RGB frame:
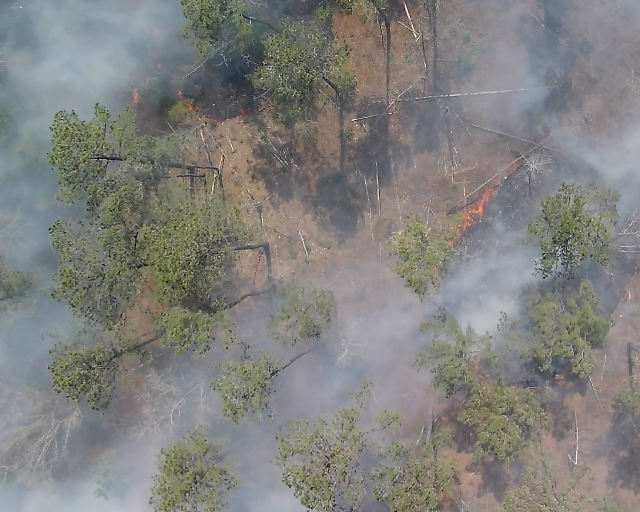
Thermal frame:
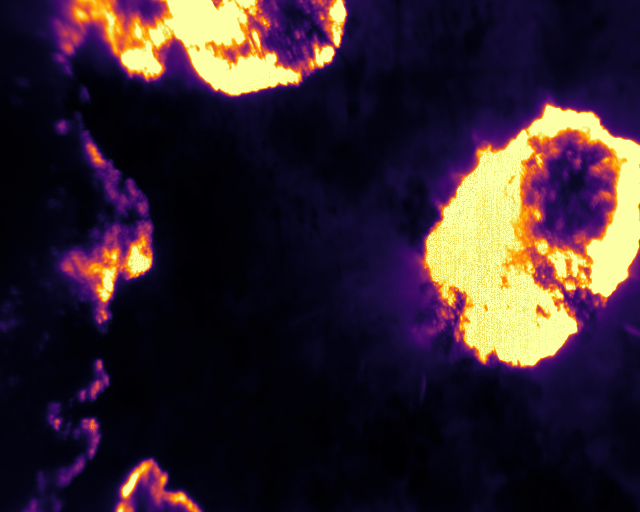
Captured: 2026-02-26 02:30:00
Pixels at or above 80 °C: 58436 (fraction of frame: 0.1783)